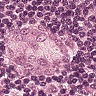
Metastatic tissue present: yes